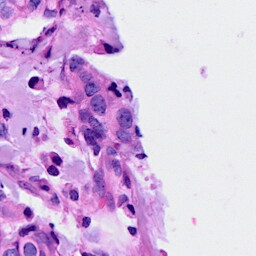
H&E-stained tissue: Breast